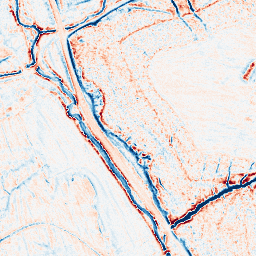
Category: edge_preserving
Decomposition family: anisotropic_diffusion
Decomposition parameters: iterations: 20
kappa: 100
gamma: 0.1
Upsampling method: regularized
Upsampling parameters: scale: 4
lambda_reg: 0.001
Upsampling scale: 4